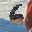
Label: 6